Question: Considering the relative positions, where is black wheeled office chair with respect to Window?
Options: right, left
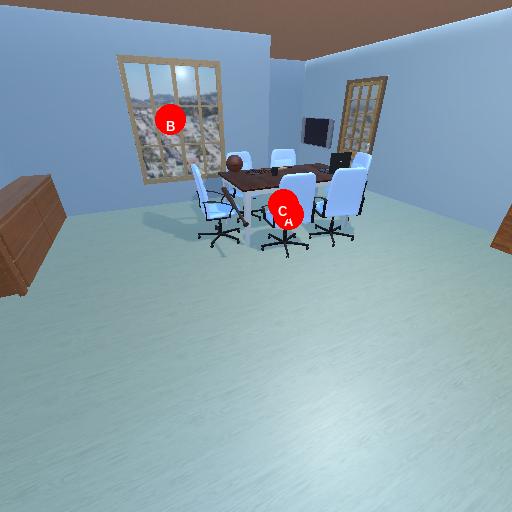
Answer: right